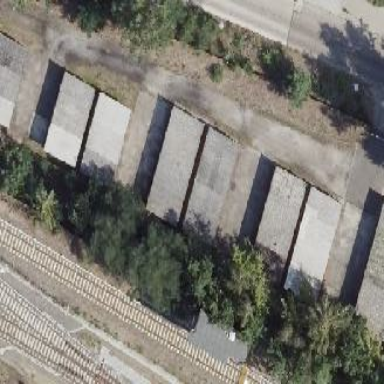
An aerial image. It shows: Group of garages.